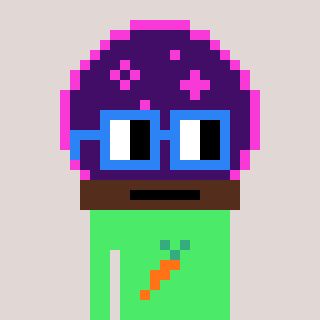
a pixel art character with square blue glasses, a crystalball-shaped head and a teal-colored body on a warm background